Field crop: maize
Growth stage: 2
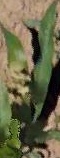
Species: maize